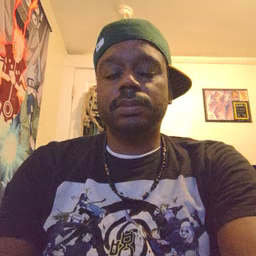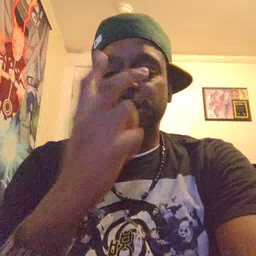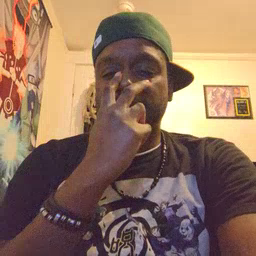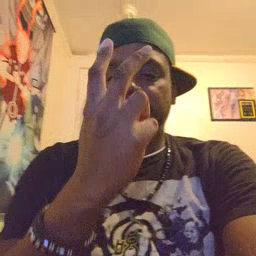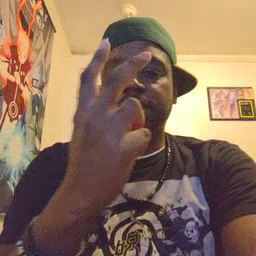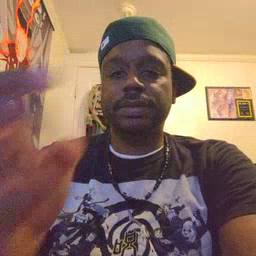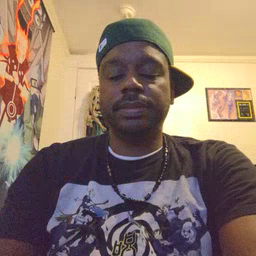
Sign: see